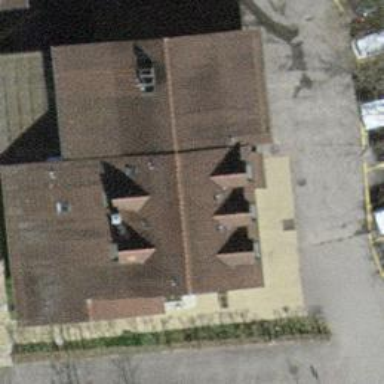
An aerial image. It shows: Restaurant.